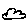
Label: cloud